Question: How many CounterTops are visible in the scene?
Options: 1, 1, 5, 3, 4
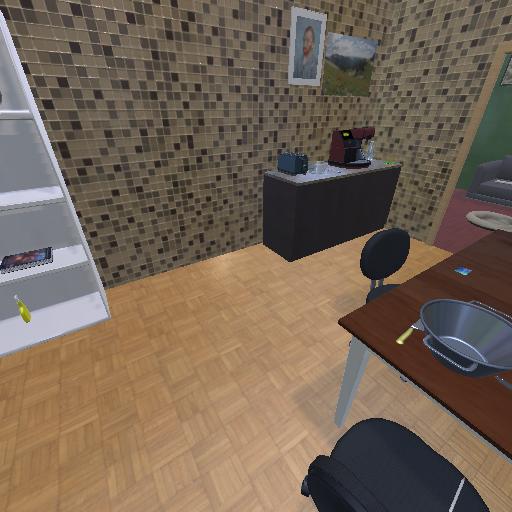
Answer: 1